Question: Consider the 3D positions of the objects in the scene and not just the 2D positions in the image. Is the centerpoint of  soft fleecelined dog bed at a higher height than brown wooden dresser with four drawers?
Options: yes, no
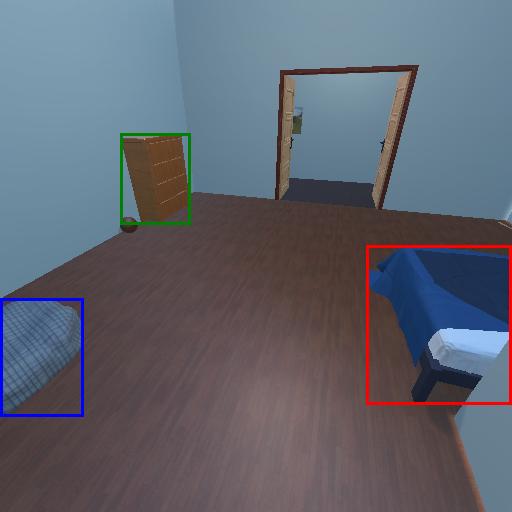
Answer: yes